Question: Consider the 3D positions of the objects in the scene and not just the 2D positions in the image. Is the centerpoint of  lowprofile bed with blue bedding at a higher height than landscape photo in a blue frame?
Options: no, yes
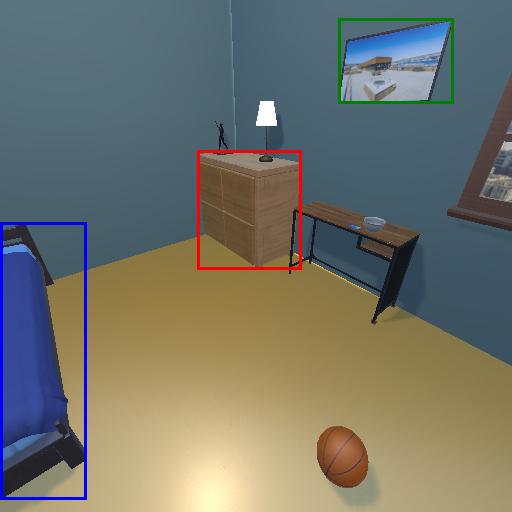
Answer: no